Question: To keep this real simple, I have a model that has just one Required attribute (just on the Name). My View only has one '@Html.ValidationMessageFor' that's tied to the Name. When I click Save on the View when nothing is filled in, all fields come back as required. If I fill in the Name field, the remaining fields come back as required. I really need some help figuring out why this is:
'''
public class KeyActive
{
[Key]
public int Pk { get; set; }
[Required(ErrorMessage="Name of filler is required.")]
[Display(Name="Name:")]
public string Name { get; set; }
[Display(Name = "Capsule 00 Pack Stat:")]
public int PackStat00 { get; set; }
[Display(Name = "Capsule 0 Pack Stat:")]
public int PackStat0 { get; set; }
[Display(Name = "Capsule 1 Pack Stat:")]
public int PackStat1 { get; set; }
[Display(Name = "Capsule 3 Pack Stat:")]
public int PackStat3 { get; set; }
public string CreatedBy { get; set; }
public DateTime CreatedDate { get; set; }
public string ModifiedBy { get; set; }
public DateTime ModifiedDate { get; set; }
}
'''
Here's my View:
'''
<div data-role="fieldcontain">
@Html.LabelFor(model => model.Name)
@Html.EditorFor(model => model.Name)
@Html.ValidationMessageFor(model => model.Name)
</div>
<div data-role="fieldcontain">
@Html.LabelFor(model => model.PackStat00)
@Html.EditorFor(model => model.PackStat00)
</div>
<div data-role="fieldcontain">
@Html.LabelFor(model => model.PackStat0)
@Html.EditorFor(model => model.PackStat0)
</div>
<div data-role="fieldcontain">
@Html.LabelFor(model => model.PackStat1)
@Html.EditorFor(model => model.PackStat1)
</div>
<div data-role="fieldcontain">
@Html.LabelFor(model => model.PackStat3)
@Html.EditorFor(model => model.PackStat3)
</div>
'''
Finally, when I fill out the form and click Save, here's what I get:

It's acting like every field is required- when I fill in Name, and leave everything else blank, it won't let me submit it because it seems to think the other fields are also required. I really need some help figuring out if there's another place that I'm not seeing that performs validation, or what I'm doing wrong here!! Thanks.
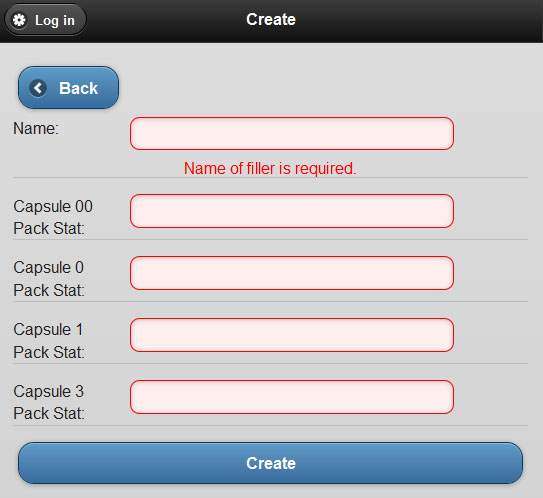
Answer: Could it be because your ViewModel is using int instead of a nullable value:
'''
public Nullable<int> PackStat00
'''
or
'''
public int? PackStat00
'''
Right now, there's no way to store a null value in your view model for those fields.